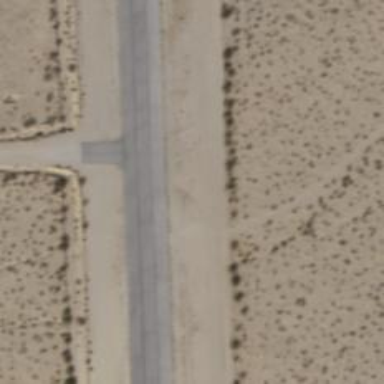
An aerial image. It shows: Image of taxiway at airport.